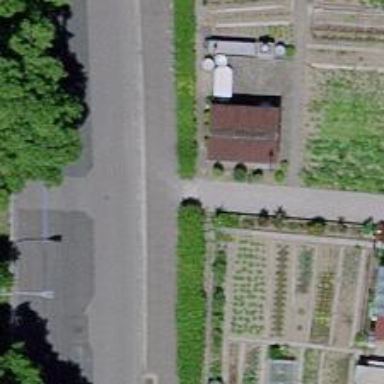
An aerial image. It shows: Footway with fine gravel surface.